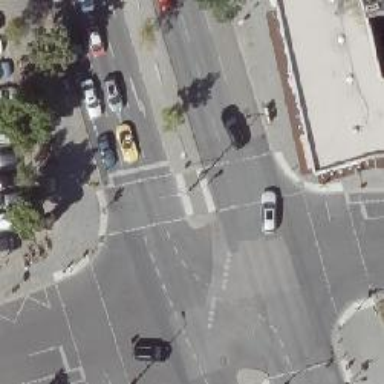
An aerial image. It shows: Road crossing with traffic signals.